Field crop: maize
Growth stage: 1
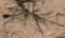
Species: lolium